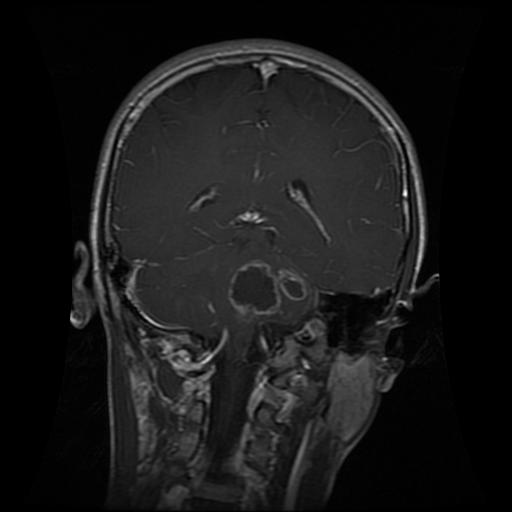
Label: glioma